Question: I have this Table ,and fetching row using this php code ,when i click on this checkbox one alert message is shown ,if user click on ok button of that alert, than i want to hide that perticular row.
'''
<table>
<tr>
<th style="height: 25px">NAME</th>
<th style="height: 25px">EMAIL</th>
<th style="height: 25px">CELL NO</th>
<th style="height: 25px">CITY</th>
<th>Hide Candidate</th>
</tr>
</table>
<?php
while($data_set1 = mysql_fetch_array($result))
{
echo "<tr>";
echo "<td>{$data_set1['ename']}</td>";
echo "<td>{$data_set1['eemail']}</td>";
echo "<td>{$data_set1['ecell']}</td>";
echo "<td>{$data_set1['ecity']}</td>";
echo "<td><input type="checkbox" name="hide_cand" id="hide_cand" onclick="return confirm('This action can not be recovered, are you sure you want to HIDE this Candidate? ')"/></td>";
echo "</tr>";
}
?>
'''
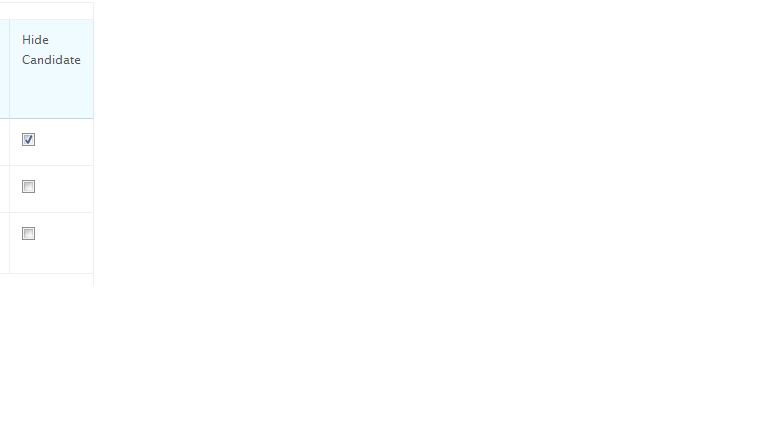
Answer: Call a function from the 'onclick' instead, passing in the checkbox element. In the function, you can hide it's parent '<tr>' (row) element.
'''
echo "<td><input type="checkbox" name="hide_cand" id="hide_cand" onclick=" return hideRow(this)"/></td>";
'''
Javascript:
'''
function hideRow(checkbox)
{
if(confirm('This action can not be recovered, are you sure you want to HIDE this Candidate? '))
{
checkbox.parentNode.parentNode.style.display = "none";
return true;
}
return false;
}
'''